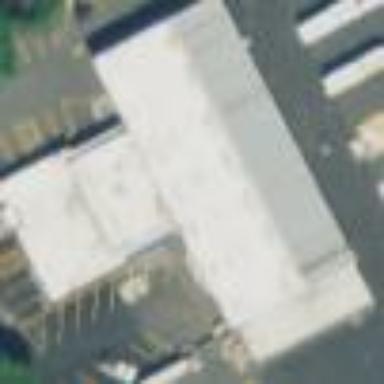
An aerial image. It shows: Building with trade shop.